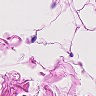
Metastatic tissue present: no